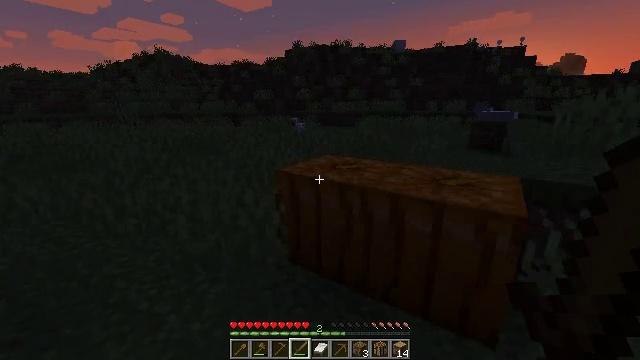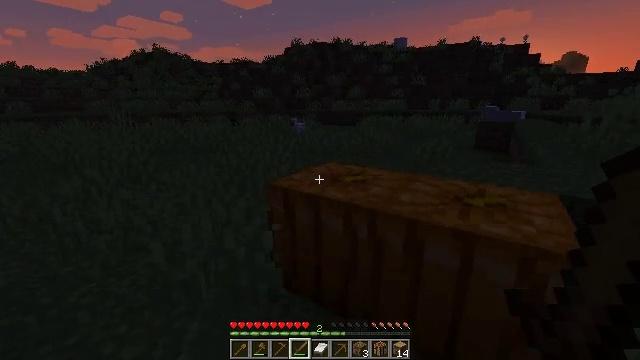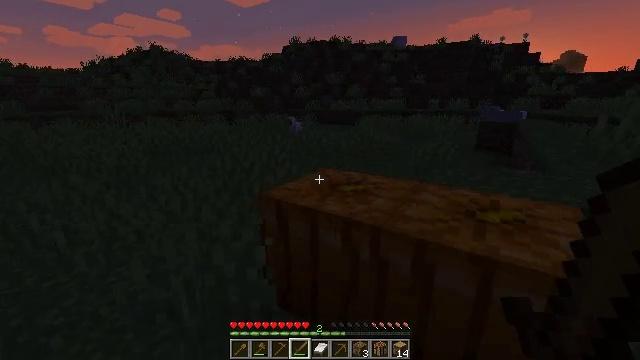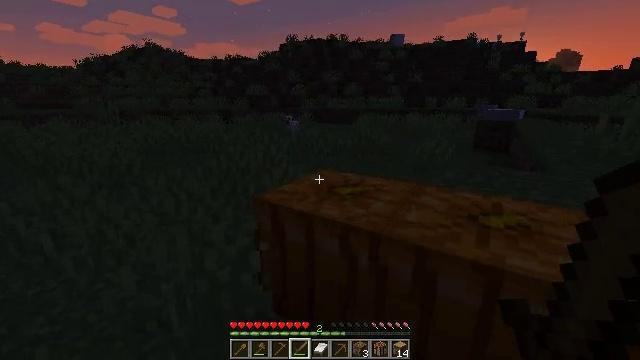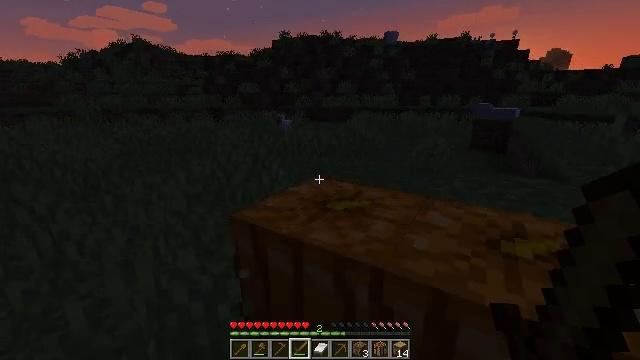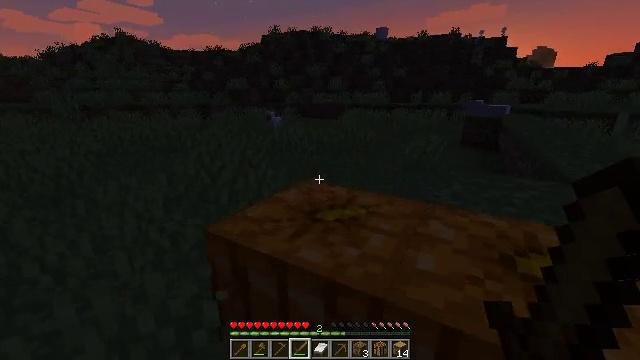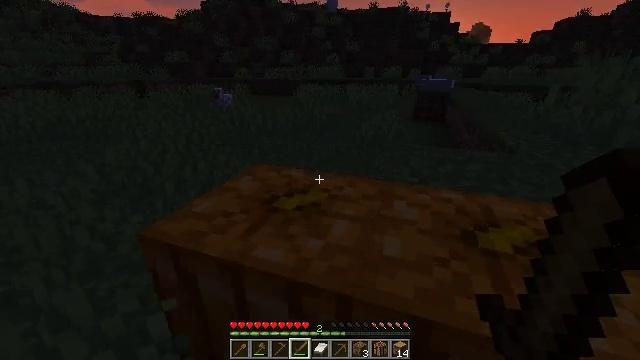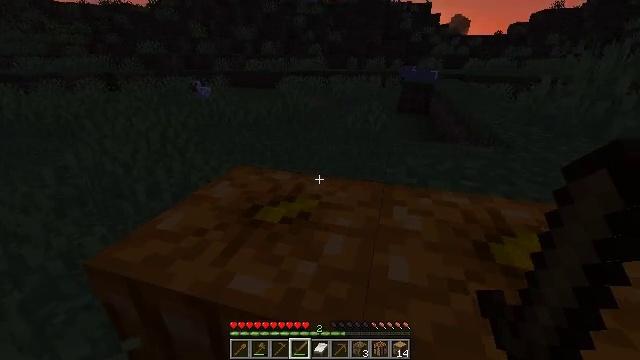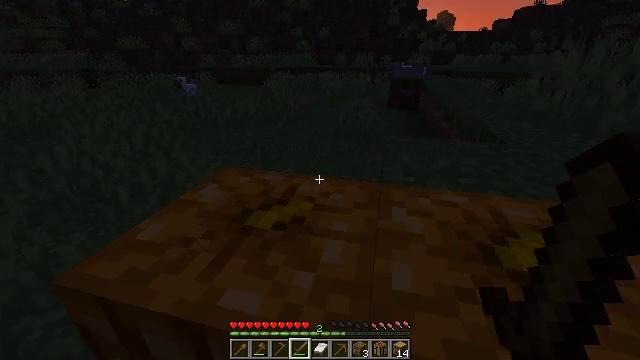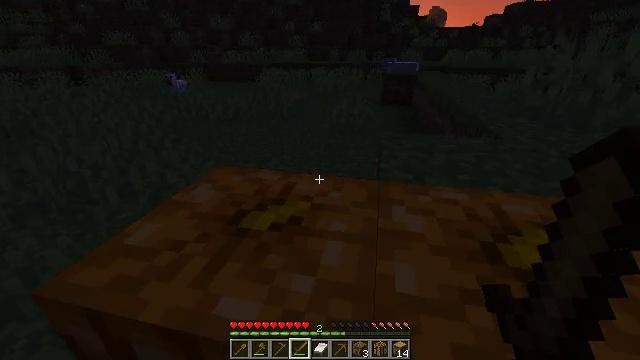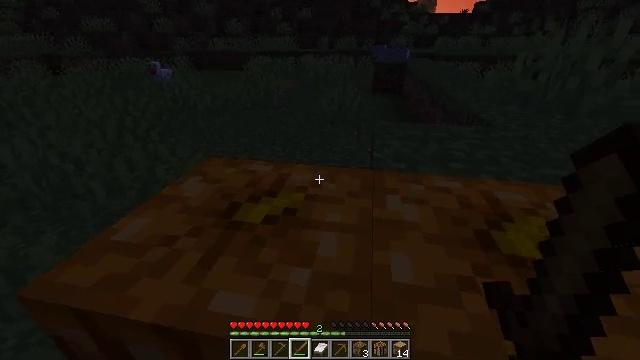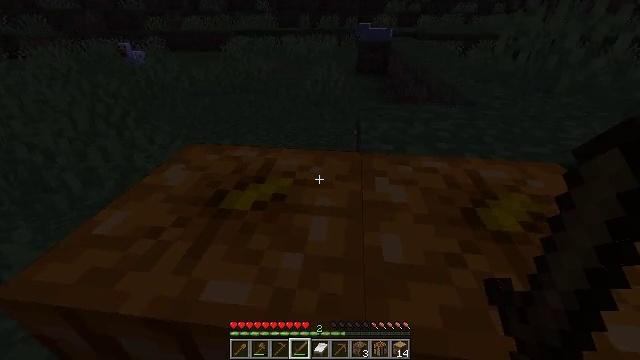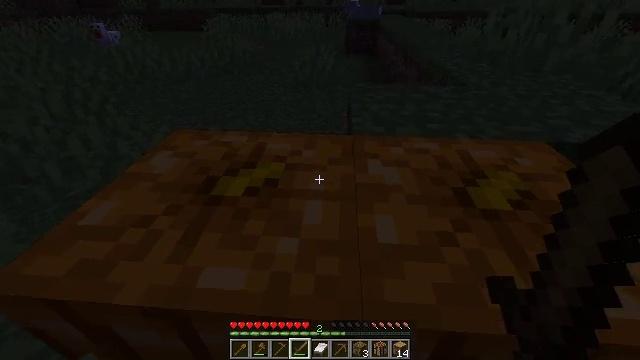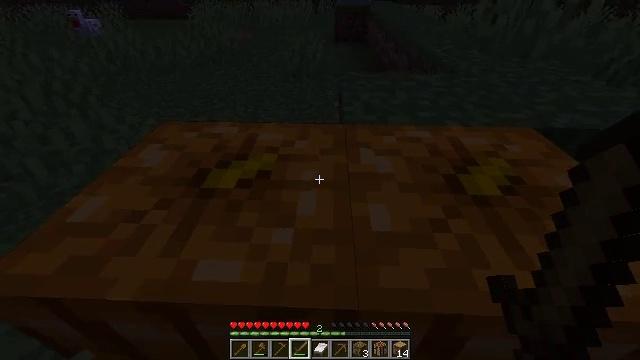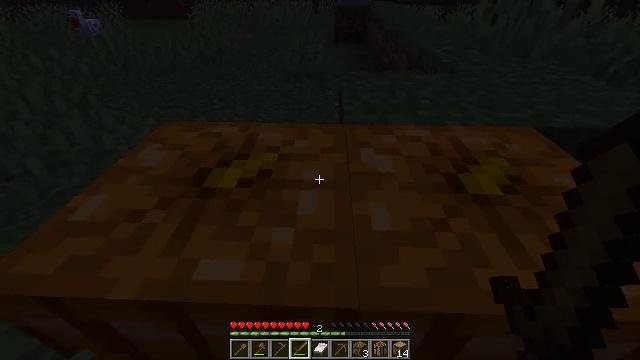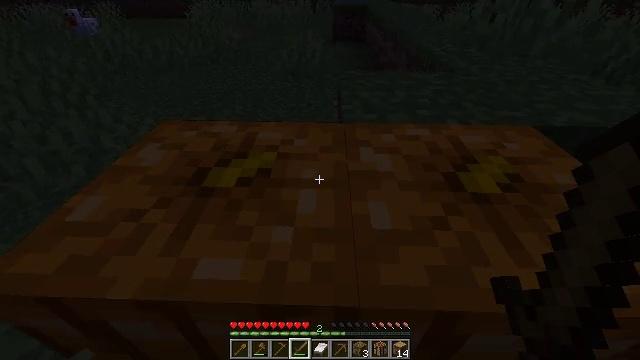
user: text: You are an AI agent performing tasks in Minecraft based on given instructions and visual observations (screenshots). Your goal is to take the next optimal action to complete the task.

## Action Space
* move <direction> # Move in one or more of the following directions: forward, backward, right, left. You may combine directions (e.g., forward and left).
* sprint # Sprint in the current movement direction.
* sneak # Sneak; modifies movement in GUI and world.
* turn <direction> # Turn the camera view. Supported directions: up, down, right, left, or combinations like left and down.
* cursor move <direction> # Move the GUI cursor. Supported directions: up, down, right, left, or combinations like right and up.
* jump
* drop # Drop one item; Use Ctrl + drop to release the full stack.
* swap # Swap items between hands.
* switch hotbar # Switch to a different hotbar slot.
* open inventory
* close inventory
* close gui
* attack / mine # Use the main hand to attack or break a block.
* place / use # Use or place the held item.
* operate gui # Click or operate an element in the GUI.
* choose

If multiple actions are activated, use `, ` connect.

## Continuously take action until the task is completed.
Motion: motion action
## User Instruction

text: Harvest a pumpkin from the field.
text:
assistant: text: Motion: move forward
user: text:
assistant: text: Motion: move forward
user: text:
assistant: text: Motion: move forward
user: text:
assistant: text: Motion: move forward, turn right
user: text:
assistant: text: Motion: move forward, turn right
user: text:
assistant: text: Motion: move forward, turn right and down
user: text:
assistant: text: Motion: turn right and down
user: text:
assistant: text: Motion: turn right
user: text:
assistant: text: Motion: turn right
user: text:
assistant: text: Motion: turn right and down
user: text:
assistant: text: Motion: turn right and down
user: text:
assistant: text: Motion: turn right and down
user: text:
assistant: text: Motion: turn right and down
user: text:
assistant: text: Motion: no_op
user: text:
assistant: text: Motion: no_op
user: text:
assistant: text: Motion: no_op
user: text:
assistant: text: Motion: no_op
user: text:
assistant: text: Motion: no_op
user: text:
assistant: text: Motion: no_op
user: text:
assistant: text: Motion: no_op
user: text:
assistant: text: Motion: no_op
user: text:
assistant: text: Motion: no_op
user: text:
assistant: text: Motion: no_op
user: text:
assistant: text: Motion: no_op
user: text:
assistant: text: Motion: no_op
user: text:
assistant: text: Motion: no_op
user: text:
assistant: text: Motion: no_op
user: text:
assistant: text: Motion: no_op
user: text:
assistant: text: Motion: no_op
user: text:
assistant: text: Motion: no_op